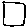
Label: square